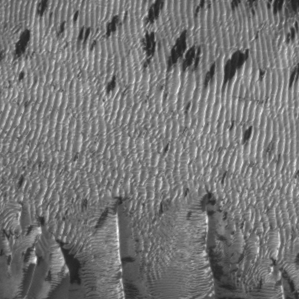
Label: frost